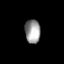
Tissue: lung
Cell type: Epithelial cells
Senescence score: 0.5605
Nuclear area (px): 360
Mean DAPI intensity: 152.497